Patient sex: M
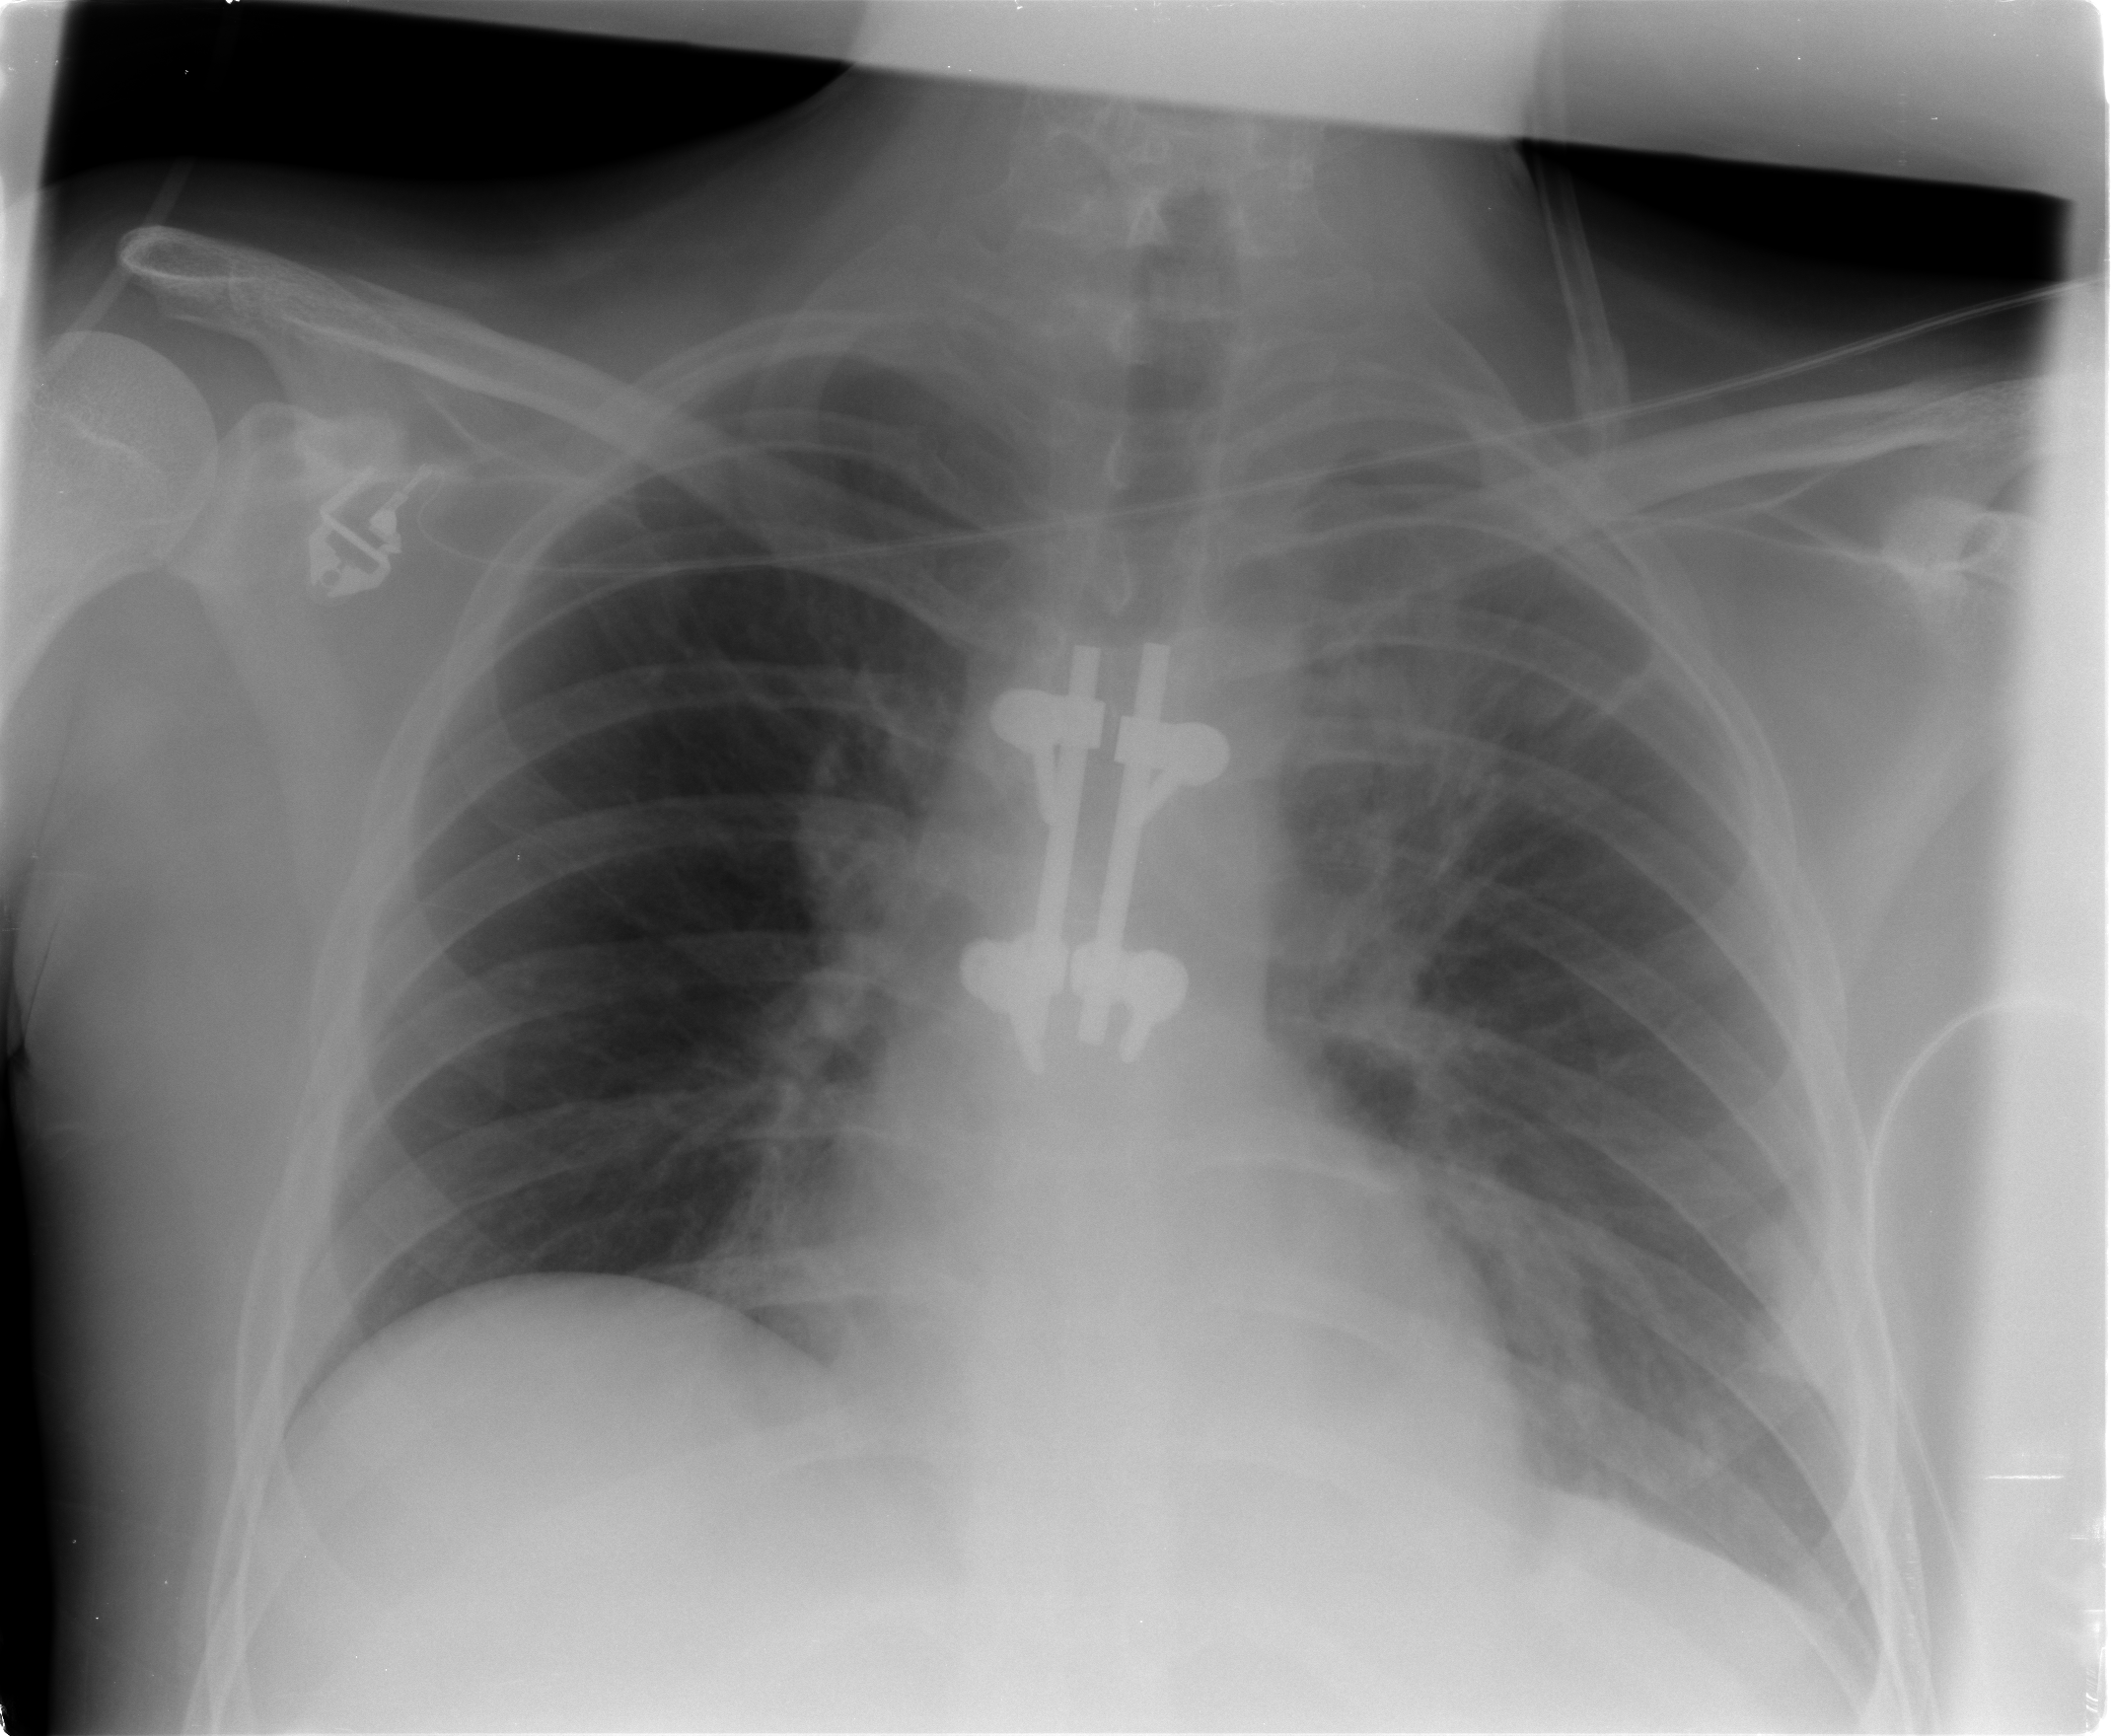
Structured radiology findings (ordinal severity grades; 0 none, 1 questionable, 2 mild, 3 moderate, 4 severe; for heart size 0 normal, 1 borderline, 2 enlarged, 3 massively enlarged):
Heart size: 0
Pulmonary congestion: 2
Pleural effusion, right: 0
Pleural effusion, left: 0
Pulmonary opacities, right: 0
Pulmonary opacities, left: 2
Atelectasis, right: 0
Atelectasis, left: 0